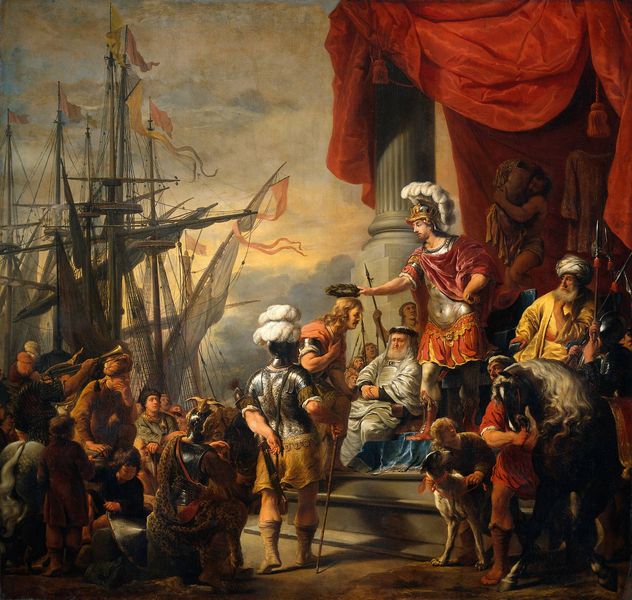
Titel: Aeneas am Hof des Latinus
Künstler: Ferdinand Bol
Standort: Amsterdam
Institution: Rijksmuseum
Schlagwörter: blau, dunkel, feder, gemälde, himmel, kämpfer, mann, meer, nackt, schatten, umhang, wasser, weiß, wolken, gelb, menschen, ocker, sitzen, abend, braun, bunt, frankreich, grau, hell, kopfbedeckungen, licht, marmor, männer, orange, rücken, schwarz, säule, säulen, gürtel, hund, rot, tier, tiere, tuch, wolke, beige, bart, blond, gesichter, arme, falten, federn, historie, mensch, pelz, sockel, stehen, stein, horn, hände, vorhang, öl, sonne, gewand, gold, stoff, gewänder, kind, personen, blässe, locken, boot, kinder, pferd, federbusch, mähne, schiff, schiffe, segel, segelboot, segelschiffe, düster, fahnen, haltung, stab, fahne, flagge, mast, netze, segelschiff, sonnenuntergang, amerika, hafen, schiffahrt, masten, romantik, treppe, treppen, turner, blue, celebration, column, coronation, court, crowd, crown, curtain, feathers, fight, fringe, kaiser, king, könig, men, military, oil, people, red, robes, soldaten, soldier, soldiers, stairs, steps, sword, thron, throne, white, ansprache, black, green, painting, sitting, skirt, yellow, muskeln, glanz, pink, servant, brown, stufe, stufen, kordel, quaste, faltenwurf, takelage, taue, segler, schaf, antike, orient, nakt, knien, soldat, helm, stiefel, herrscher, kranz, lorbeer, lorbeerkranz, ritter, rüstung, sieg, rom, römer, helme, feather, harnisch, jesus, griechen, classical, cloud, clouds, greek, man, roman, sky, reise, eroberung, krieger, krönung, empfang, boat, ship, water, ehre, baldachin, lanzen, armor, boy, costume, feldherr, helmet, uniform, mohr, fanfaren, speer, speere, flaggen, ankunft, flotte, würdeformel, bänder, posaune, turban, shadow, realism, animals, army, dog, dogs, schaft, beard, boots, french, saint, kanten, dornenkrone, fall, boats, cloudy, rope, sail, sailor, wind, turbane, children, flag, ehrenkranz, sultan, drape, drapery, bekränzen, banners, ehrung, emperor, flags, human, heimkehr, laurel, wreath, history, rome, temple, rüstungen, seeschlacht, trompete, english, harbor, harbour, widder, hut, animal, war, cloth, horse, tiepolo, warrior, lorrain, kolumbus, ships, römisches reich, horns, hunf, goat, dutch, pillar, imperator, neoclassical, humans, bläser, kriegsschiff, atmosphere, auszeichnung, sailing, sails, tan, stick, armory, arab, standing, stock, spears, trumpet, boys, ceremony, segelboo, weapon, slave, delacroix, banner, romans, pferde, laurel wreath, skirts, trade, spear, david, european, general, kneel, history painting, victory, shoot, warriors, platform, adlocutio, dunkekl, keiser, siegeskranz, leopard, ehrung nach schlacht, krönung nach kampf, osmanischer herrscher, net, bekränzung, volk, bowing, bear, rönung, maharatscha, laurel crown, masts, laurels, t, crow, truban, crowning, soldires, conquistador, navy, cesear, neo, welathy, armada, sain, honor, arrival, plume, grecian, greeting, helmot, schwer, stecken, hanisch, dais, red curtain, knif, presentation ceremony, mn, eep, scarlet, late renaissance, fishing net, award, ok, ceasar, pontius pilate, gericot, glags, crowned, blesssing, gringe, aromr, honored